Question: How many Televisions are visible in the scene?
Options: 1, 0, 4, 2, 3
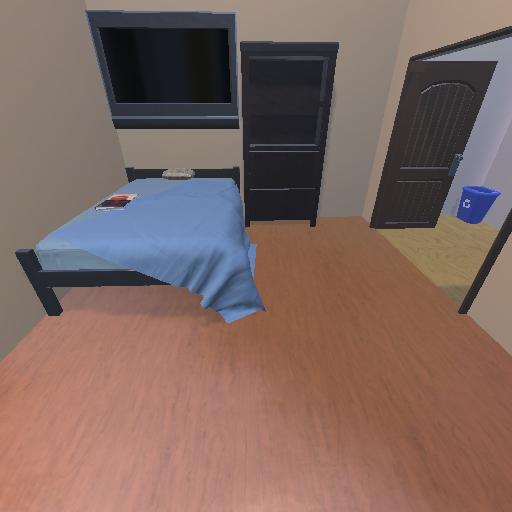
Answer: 1